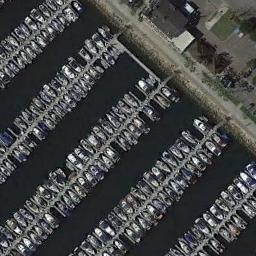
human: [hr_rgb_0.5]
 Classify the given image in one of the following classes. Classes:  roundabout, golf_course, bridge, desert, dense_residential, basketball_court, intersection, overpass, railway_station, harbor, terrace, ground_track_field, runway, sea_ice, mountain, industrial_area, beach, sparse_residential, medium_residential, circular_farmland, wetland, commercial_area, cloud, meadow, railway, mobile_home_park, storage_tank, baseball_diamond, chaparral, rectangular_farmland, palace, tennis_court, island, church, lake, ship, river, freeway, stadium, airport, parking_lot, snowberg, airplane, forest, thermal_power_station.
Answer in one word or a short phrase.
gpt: harbor